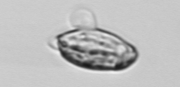
Label: Katodinium_or_Torodinium